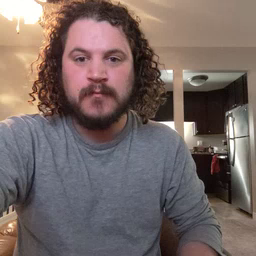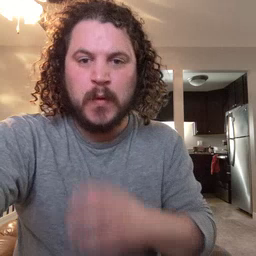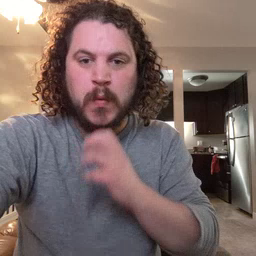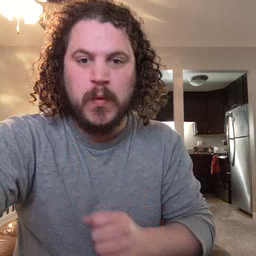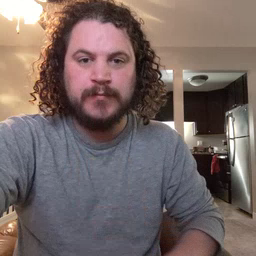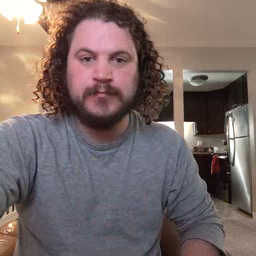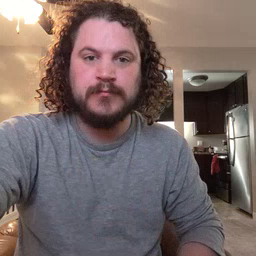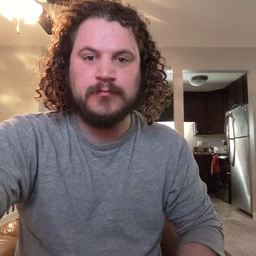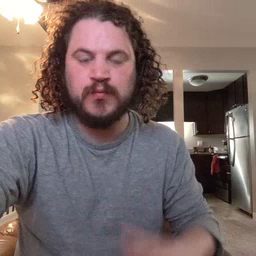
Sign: old